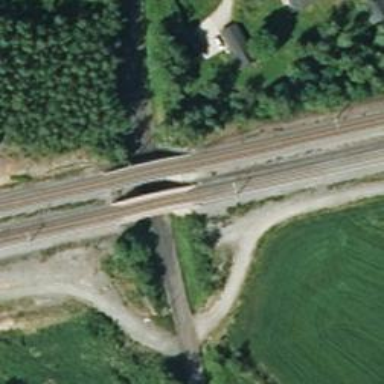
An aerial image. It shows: Bridge with railway tracks. The electrified line has continuous contact line.